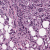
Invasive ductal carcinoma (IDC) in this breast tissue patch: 1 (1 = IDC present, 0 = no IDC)